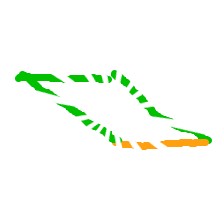
Shape: parallelogram